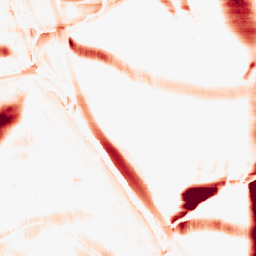
Category: morphological
Decomposition family: morphological_rect
Decomposition parameters: operation: opening
width: 50
height: 20
Upsampling method: sinc_blackman
Upsampling parameters: scale: 2
kernel_size: 8
Upsampling scale: 2